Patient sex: M
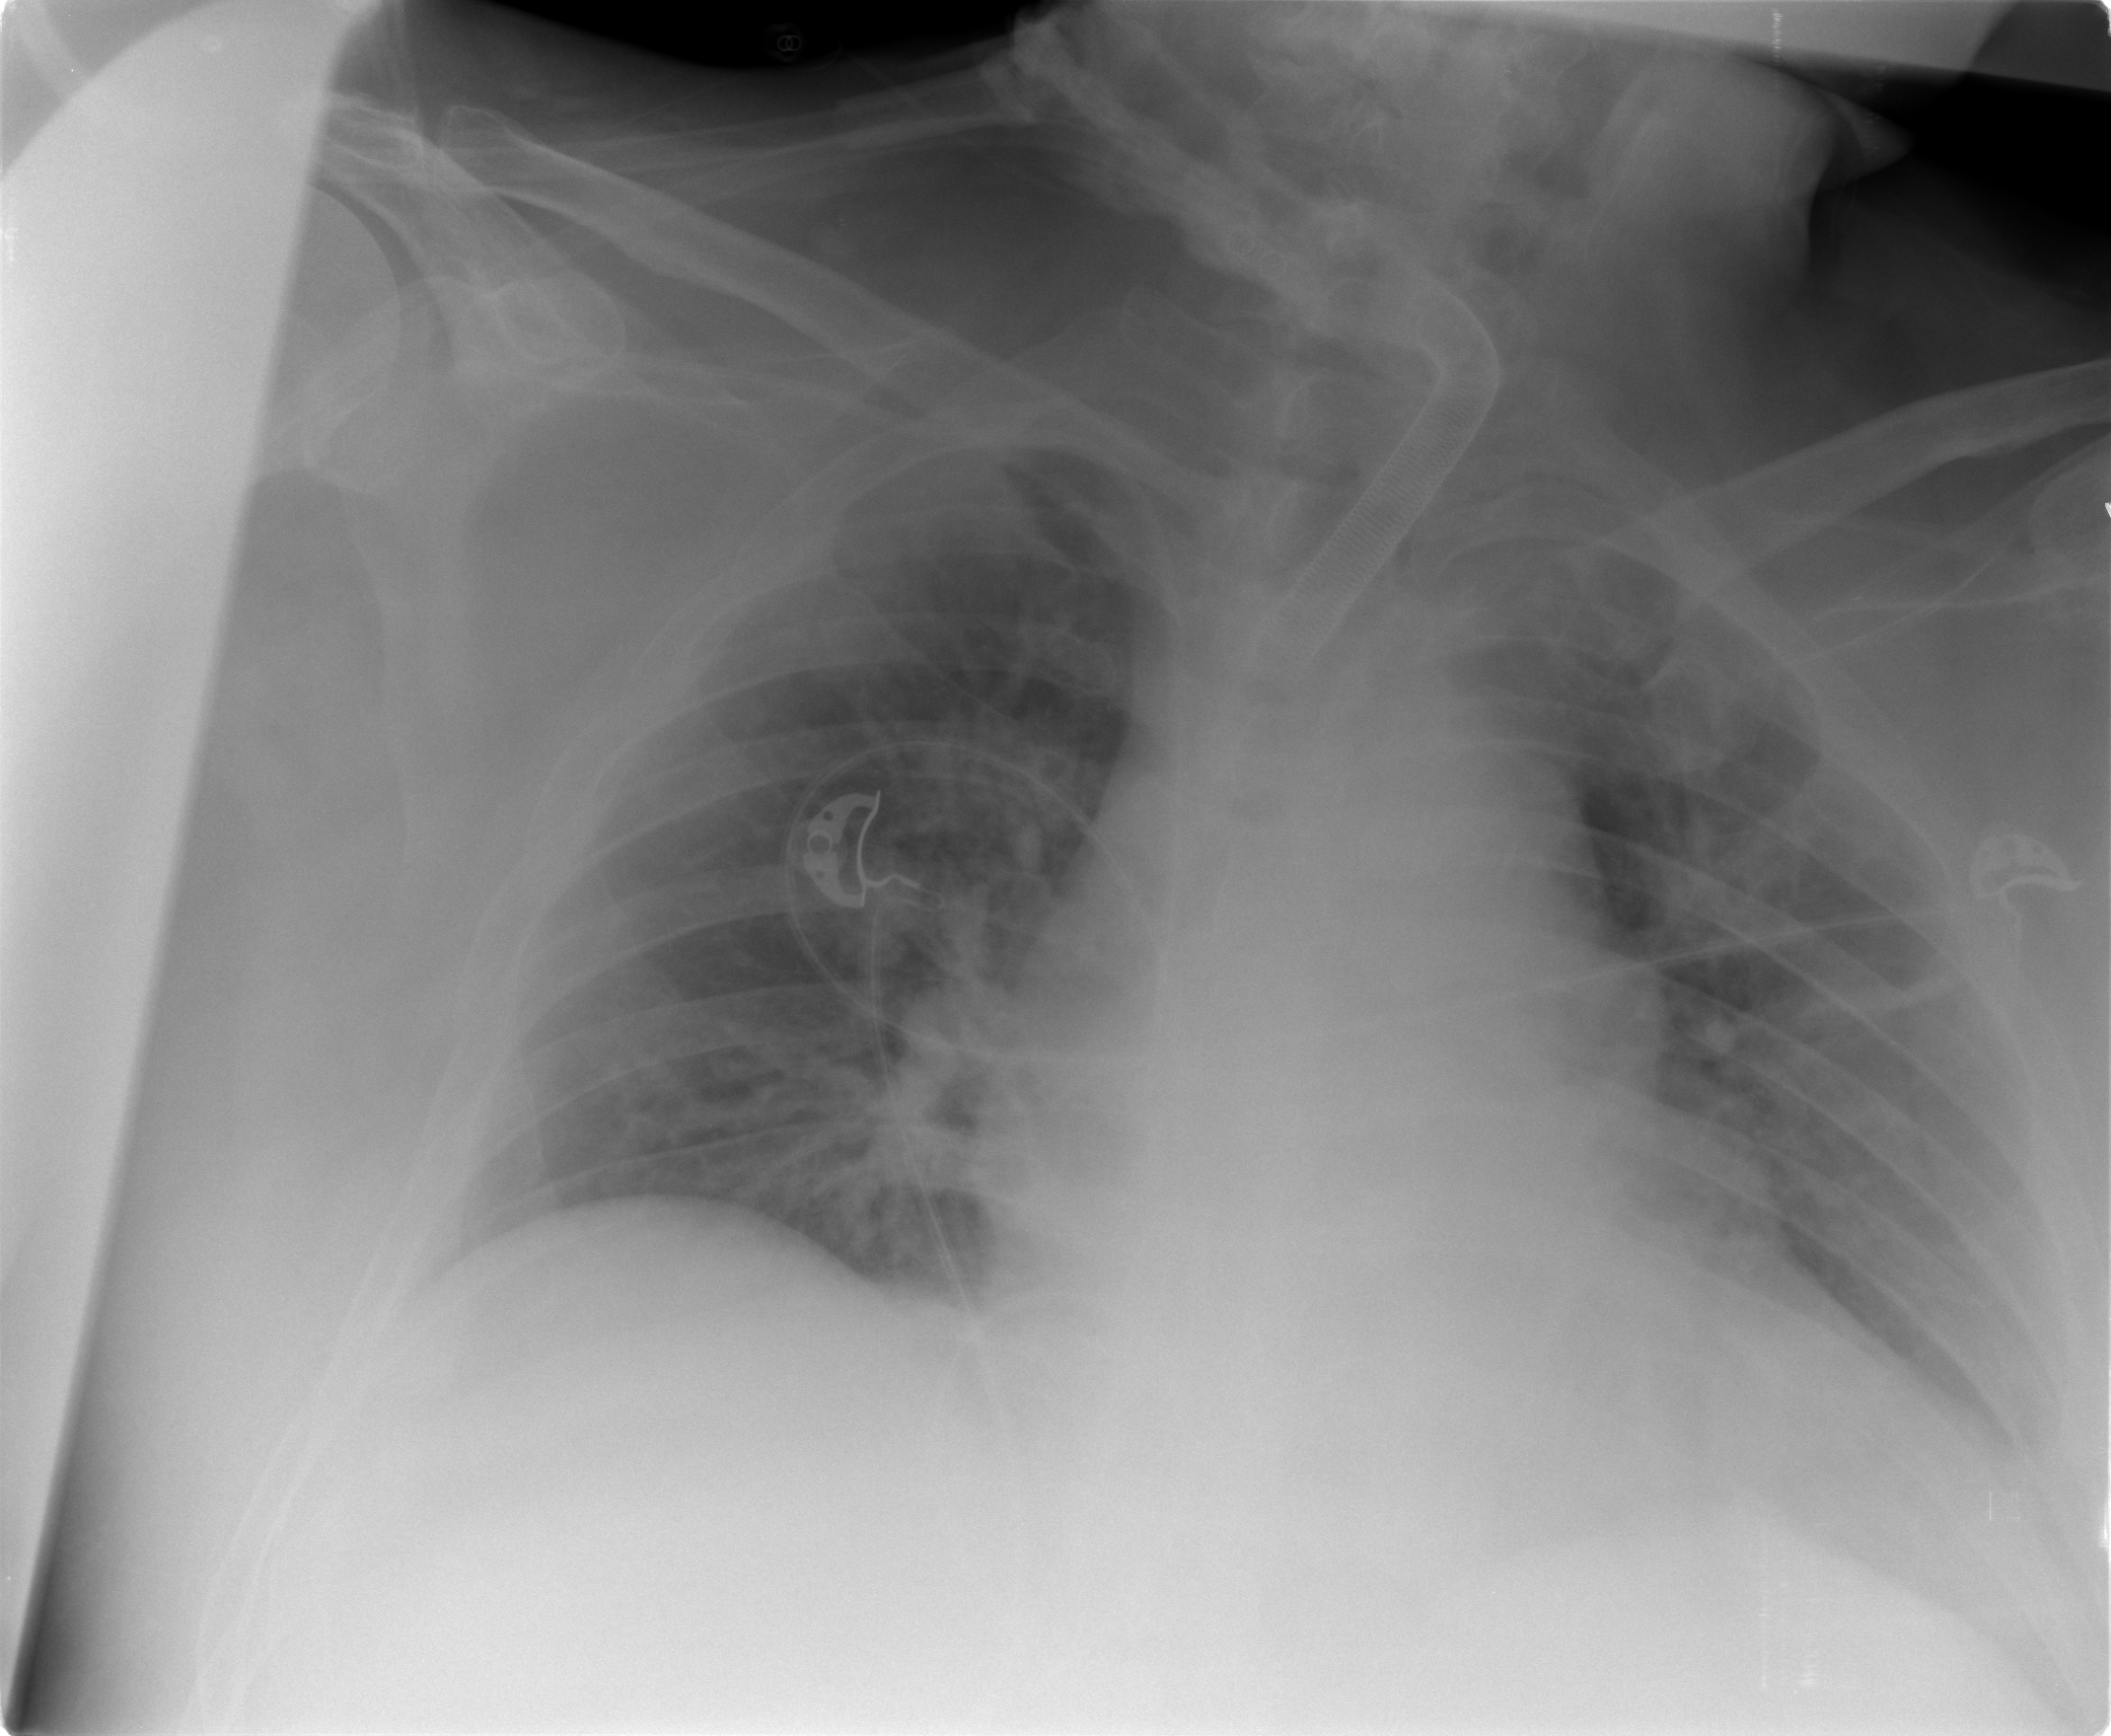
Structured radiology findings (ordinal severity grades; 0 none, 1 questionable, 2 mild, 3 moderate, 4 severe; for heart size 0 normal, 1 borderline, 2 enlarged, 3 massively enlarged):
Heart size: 1
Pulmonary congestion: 2
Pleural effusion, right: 0
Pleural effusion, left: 2
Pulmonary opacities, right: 1
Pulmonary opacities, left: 2
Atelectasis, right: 1
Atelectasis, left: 2